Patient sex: F
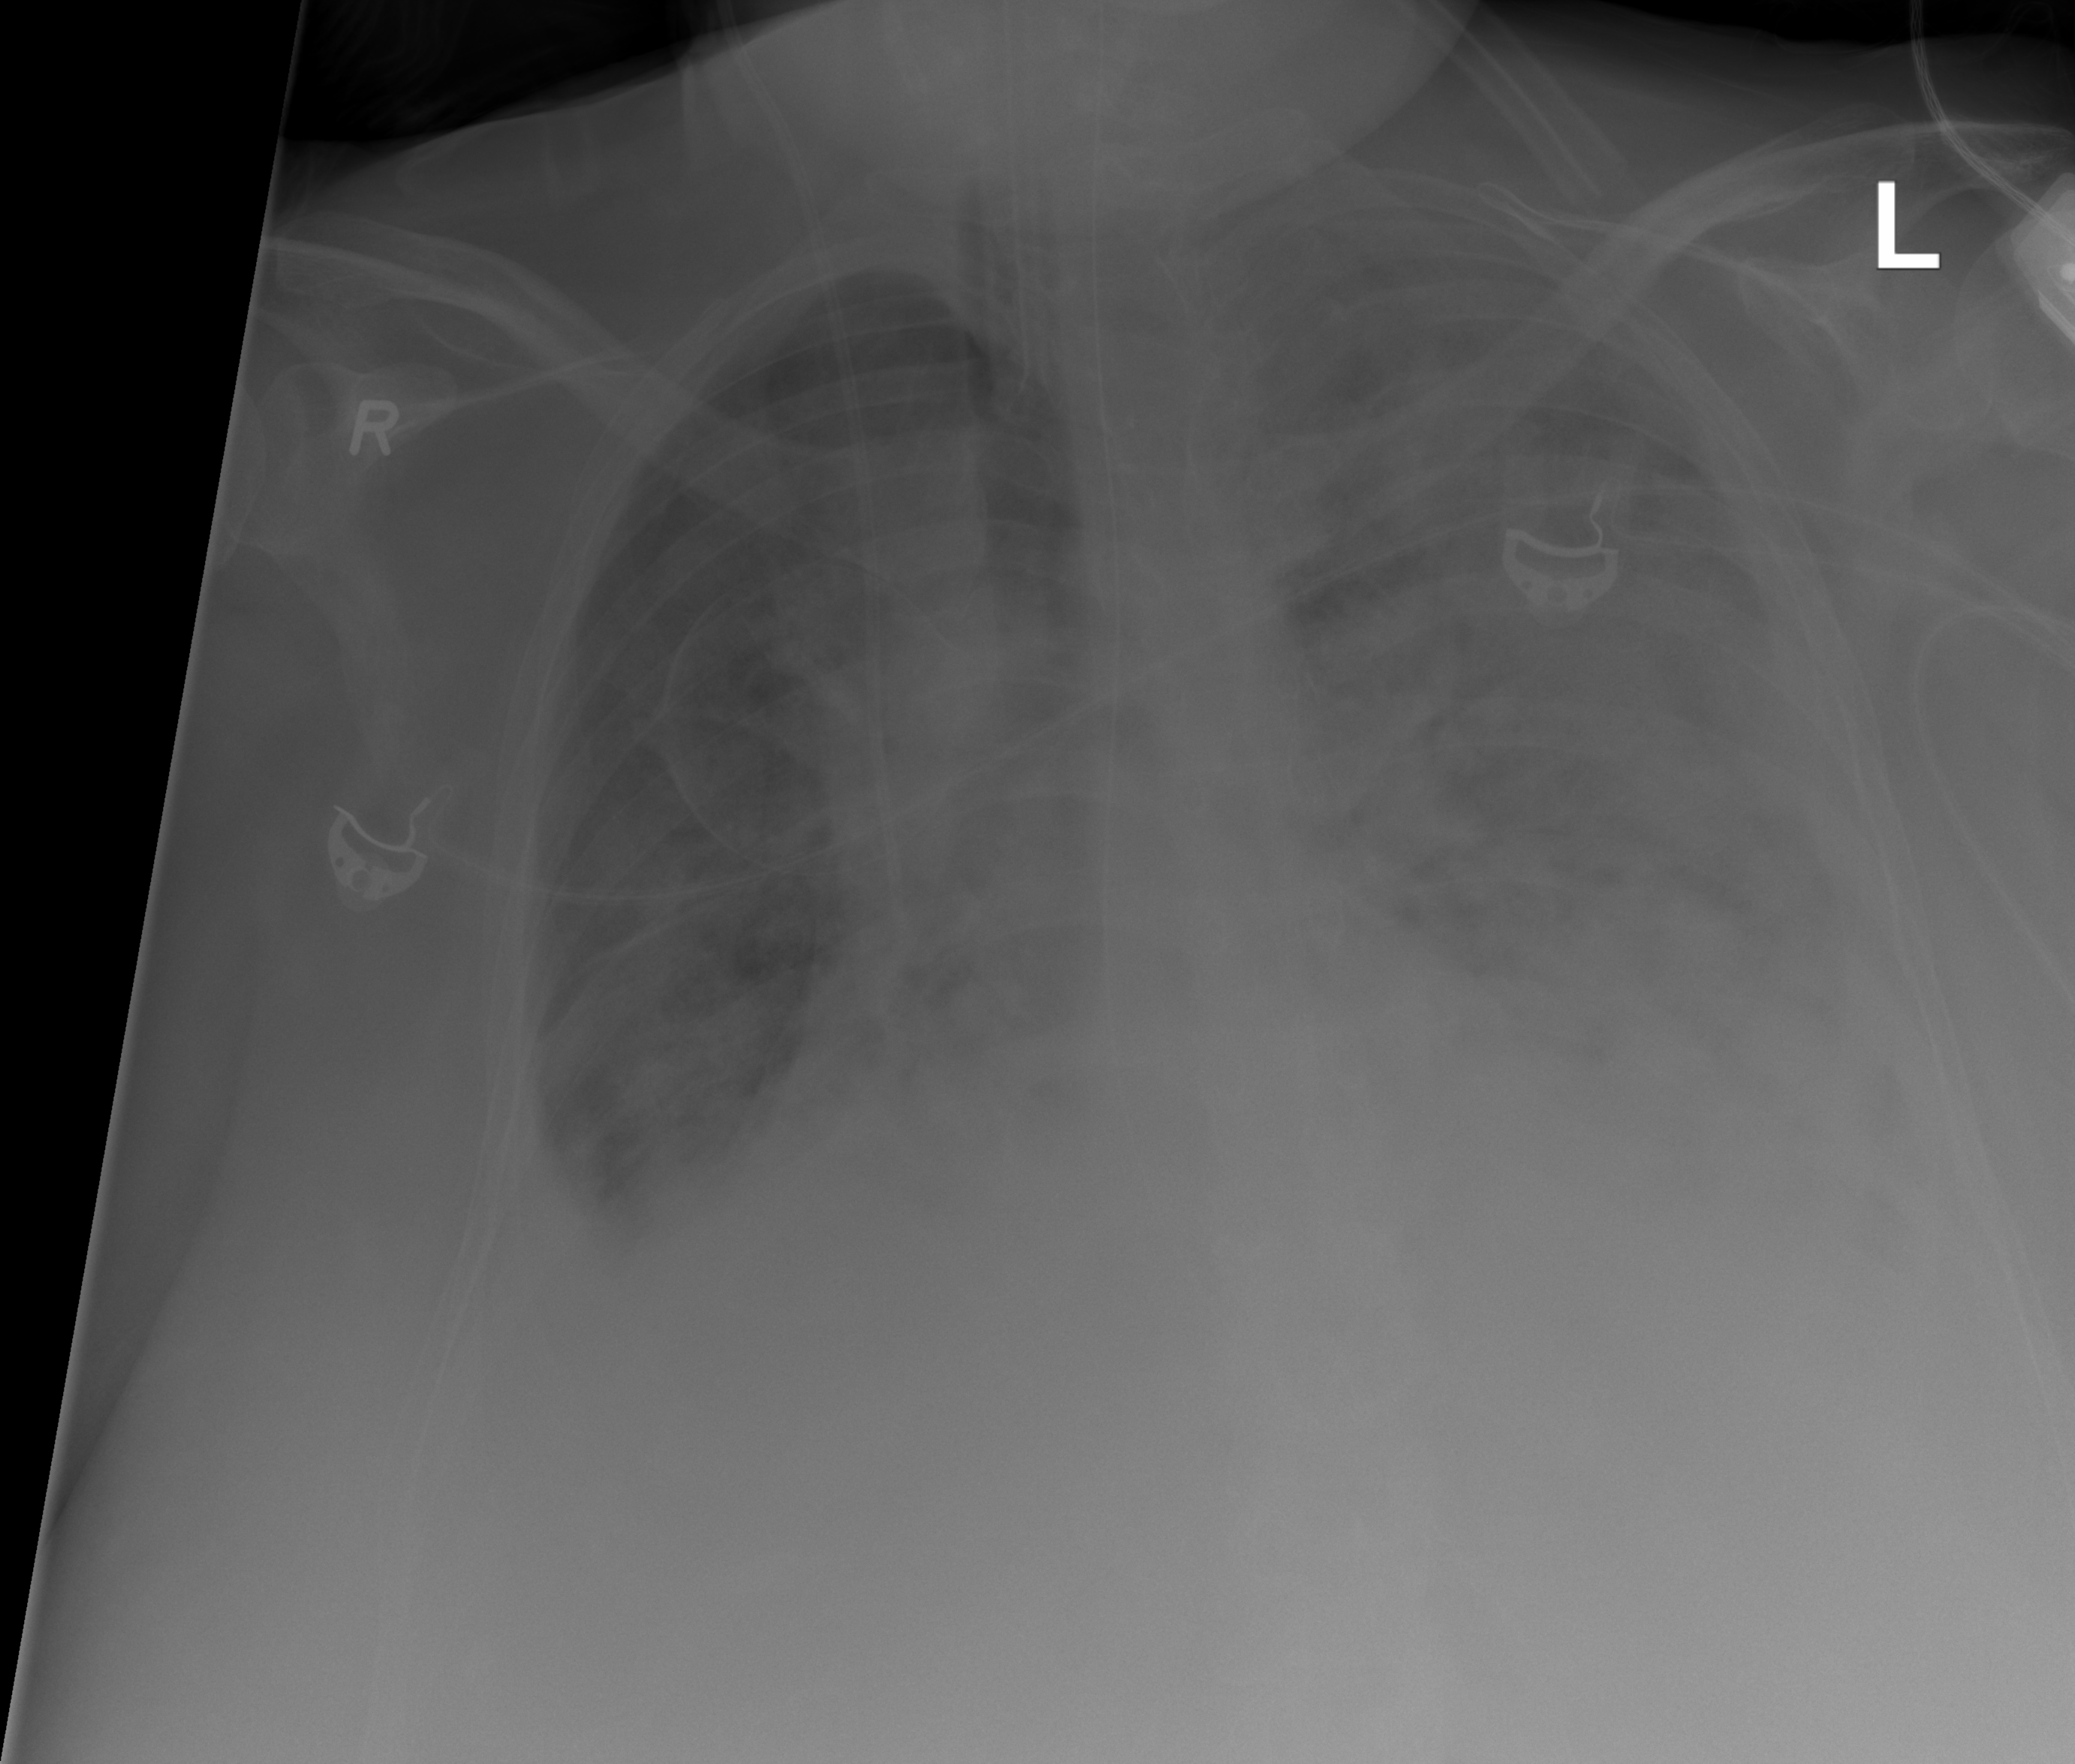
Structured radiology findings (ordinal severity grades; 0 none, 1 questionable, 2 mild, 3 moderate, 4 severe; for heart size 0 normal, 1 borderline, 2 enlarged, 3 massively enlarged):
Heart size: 0
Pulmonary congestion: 3
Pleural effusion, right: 2
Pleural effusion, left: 2
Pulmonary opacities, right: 2
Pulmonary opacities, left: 3
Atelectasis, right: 3
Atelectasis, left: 3